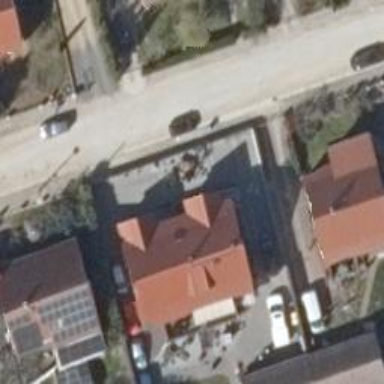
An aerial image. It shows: Detached building.